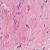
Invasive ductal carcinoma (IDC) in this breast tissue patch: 0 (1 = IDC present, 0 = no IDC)